Question: After finishing the web application and publishing it online no matter I try I keep getting the following error, keep in mind that it runs locally as it should...
> Parser Error Message: Could not load type 'webmarketing'.

I ran through that solution though supposedly I'm doing the same as the solution, yet I'm still facing the same issue...
<URL>
---
Here is the code behind:
'''
using System;
using System.Collections.Generic;
using System.Linq;
using System.Web;
using System.Web.UI;
using System.Web.UI.WebControls;
namespace webmarketing
{
public partial class Masterpage : System.Web.UI.MasterPage
{
protected void Page_Load(object sender, EventArgs e)
{
string admin = (string)Session["Admin"];
if (string.IsNullOrEmpty(admin))
{
logout.Visible = false;
}
else
{
}
}
}
}
'''
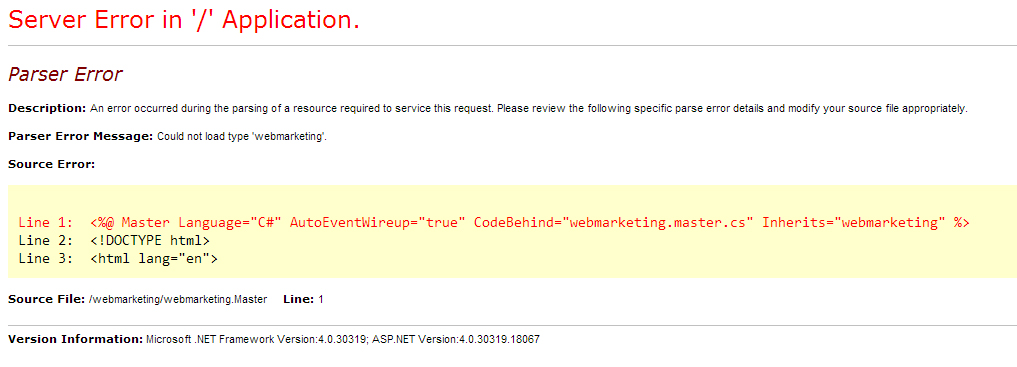
Answer: I had same problem before i just change to and it worked.I remember it works in local but i had this problem after uploading.